Field crop: maize
Growth stage: 2
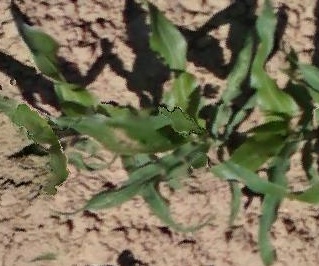
Species: maize